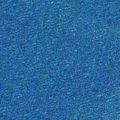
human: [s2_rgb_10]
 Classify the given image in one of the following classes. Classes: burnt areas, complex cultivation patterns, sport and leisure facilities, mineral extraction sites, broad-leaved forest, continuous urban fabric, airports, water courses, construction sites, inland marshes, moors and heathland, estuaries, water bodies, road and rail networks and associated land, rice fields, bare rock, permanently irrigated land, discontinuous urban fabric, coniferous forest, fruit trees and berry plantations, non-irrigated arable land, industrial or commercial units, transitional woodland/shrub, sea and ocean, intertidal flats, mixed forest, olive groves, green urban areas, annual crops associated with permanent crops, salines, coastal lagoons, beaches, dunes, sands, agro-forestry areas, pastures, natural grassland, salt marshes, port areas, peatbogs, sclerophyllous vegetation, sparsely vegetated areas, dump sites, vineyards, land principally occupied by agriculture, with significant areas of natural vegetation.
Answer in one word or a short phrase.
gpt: sea and ocean